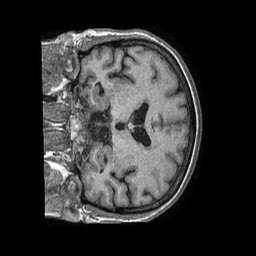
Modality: T1w
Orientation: coronal
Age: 67
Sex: female
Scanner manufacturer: philips
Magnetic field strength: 1.5 T
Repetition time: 0.007523 s
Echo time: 0.003426 s